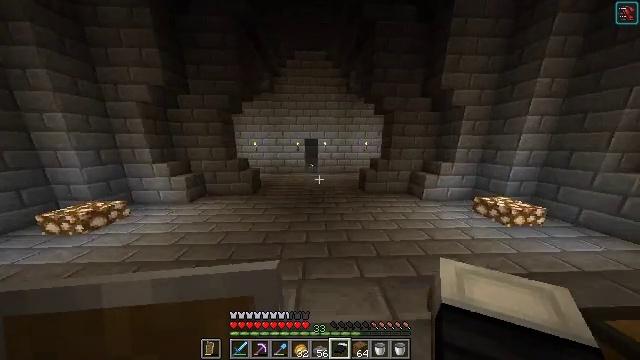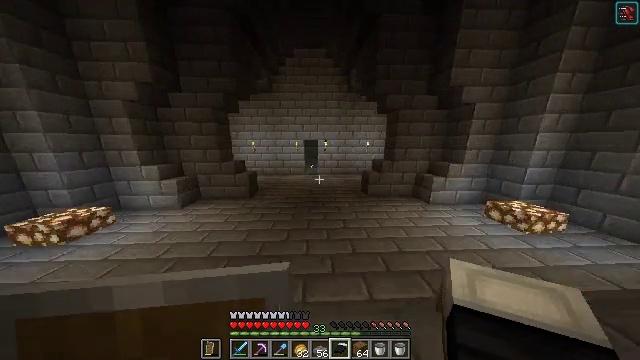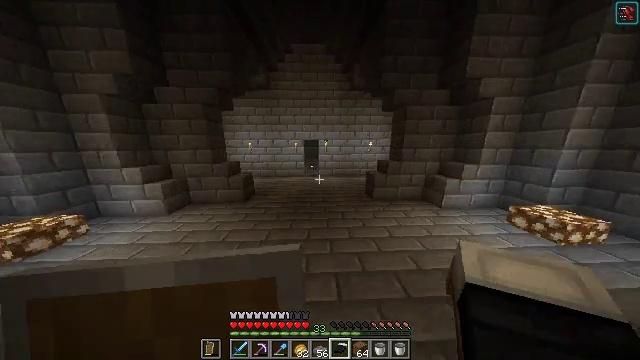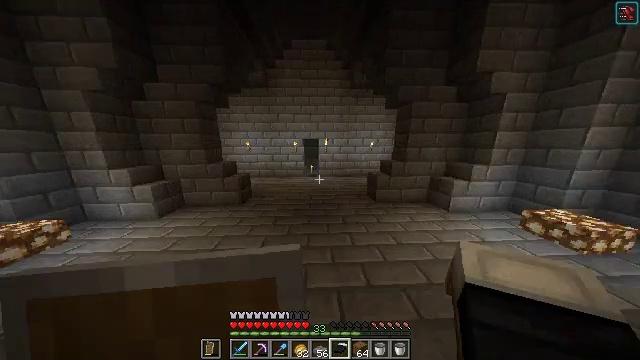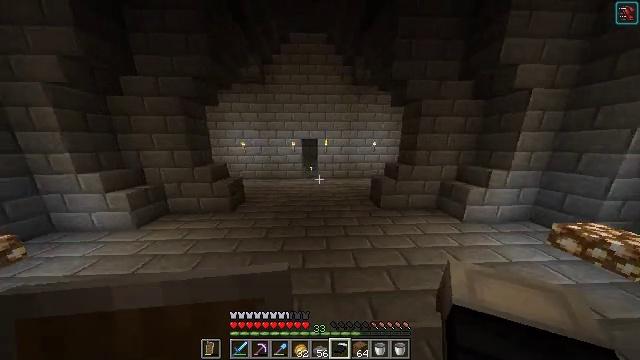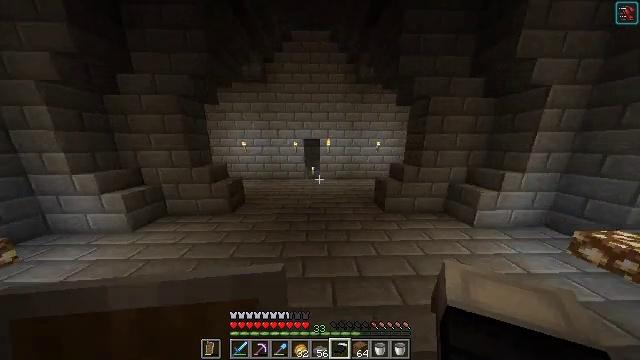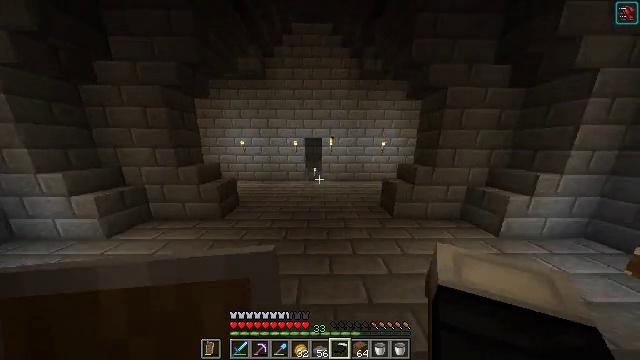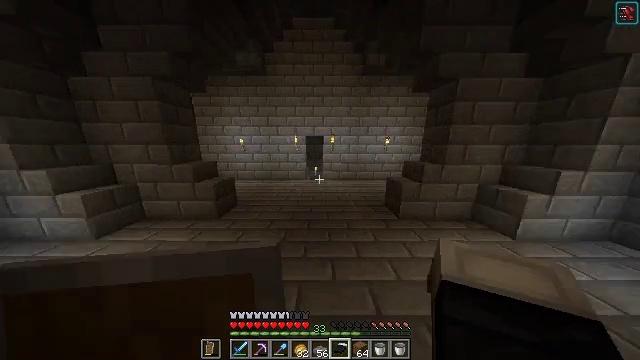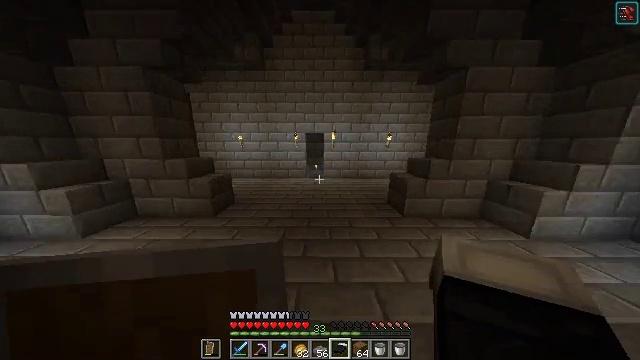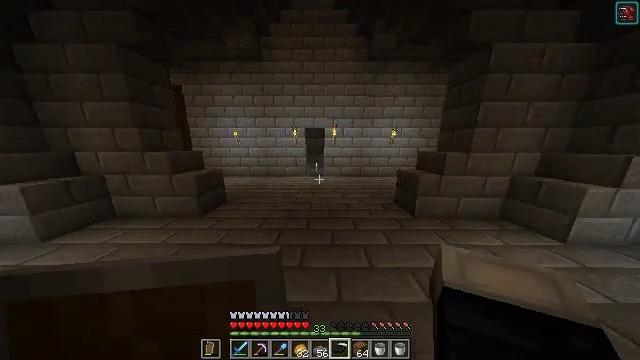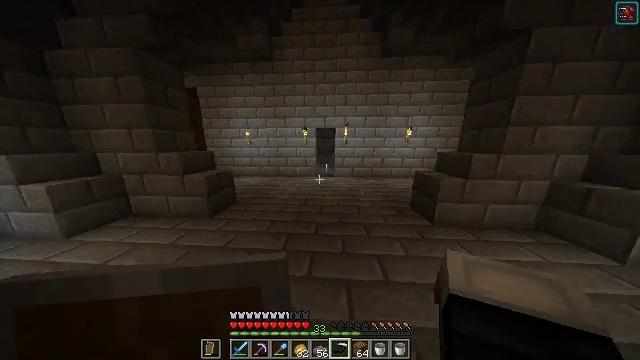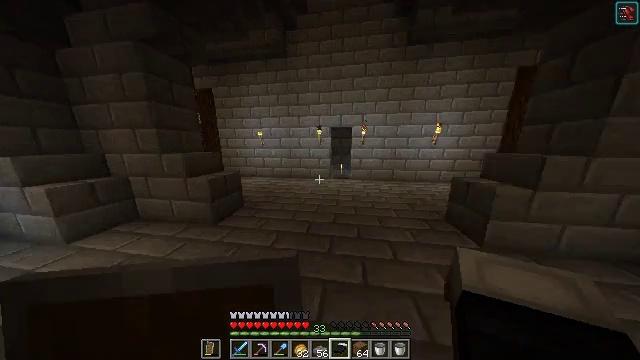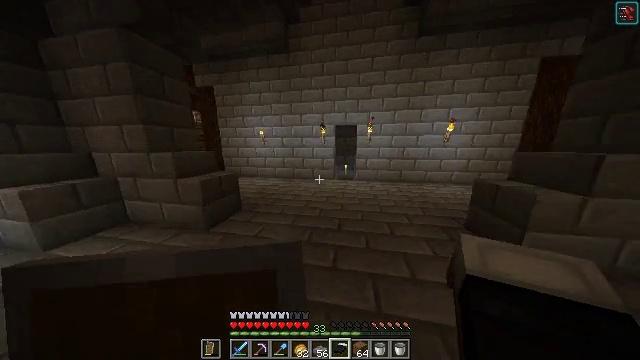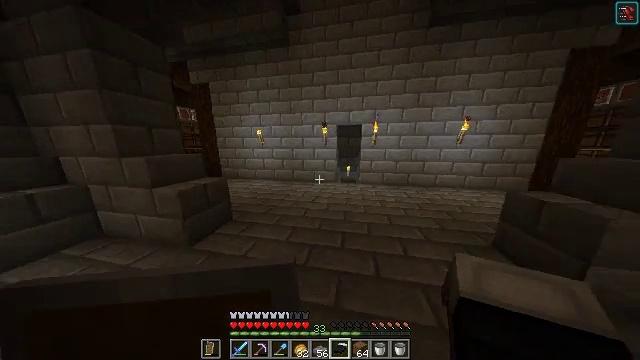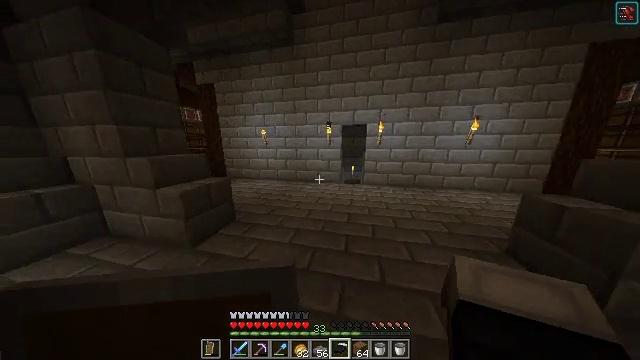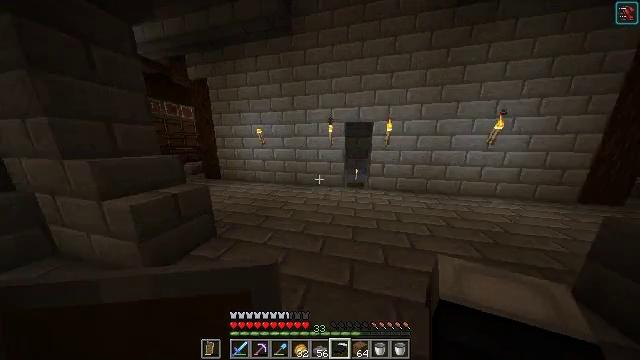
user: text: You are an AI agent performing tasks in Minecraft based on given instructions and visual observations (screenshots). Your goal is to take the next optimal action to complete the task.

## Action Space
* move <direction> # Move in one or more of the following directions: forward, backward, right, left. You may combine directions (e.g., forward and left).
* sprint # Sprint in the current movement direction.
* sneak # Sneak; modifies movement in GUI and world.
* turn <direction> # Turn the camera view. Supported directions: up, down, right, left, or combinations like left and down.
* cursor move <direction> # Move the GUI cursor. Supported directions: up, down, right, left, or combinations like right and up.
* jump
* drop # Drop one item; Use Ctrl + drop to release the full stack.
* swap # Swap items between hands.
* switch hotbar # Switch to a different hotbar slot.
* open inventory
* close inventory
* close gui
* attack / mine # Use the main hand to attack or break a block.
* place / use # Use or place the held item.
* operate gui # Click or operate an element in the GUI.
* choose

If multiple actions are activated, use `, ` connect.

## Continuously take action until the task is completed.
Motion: motion action
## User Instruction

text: Open the crafting table and craft a spruce sign.
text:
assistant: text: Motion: move forward
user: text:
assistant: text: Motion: move forward
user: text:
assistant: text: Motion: move forward
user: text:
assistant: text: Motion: move forward
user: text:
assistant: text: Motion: move forward
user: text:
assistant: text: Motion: move forward
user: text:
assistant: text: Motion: move forward
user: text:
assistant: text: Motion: move forward
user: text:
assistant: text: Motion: move forward
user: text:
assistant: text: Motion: move forward, turn left
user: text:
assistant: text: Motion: move forward, turn left
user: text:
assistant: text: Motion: move forward, turn left
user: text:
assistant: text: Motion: move forward
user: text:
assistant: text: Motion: move forward, turn left
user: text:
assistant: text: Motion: move forward
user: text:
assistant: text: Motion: move forward, turn left
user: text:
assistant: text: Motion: move forward, turn left
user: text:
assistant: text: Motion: move forward, turn left
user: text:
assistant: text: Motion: move forward, turn left
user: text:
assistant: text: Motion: move forward, turn left
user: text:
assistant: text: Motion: move forward, turn left
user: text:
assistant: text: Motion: move forward, turn left
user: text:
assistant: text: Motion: move forward, turn left
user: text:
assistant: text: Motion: move forward
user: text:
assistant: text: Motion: move forward
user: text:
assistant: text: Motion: move forward
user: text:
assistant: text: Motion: move forward
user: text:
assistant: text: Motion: move forward, turn right
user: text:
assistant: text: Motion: move forward and move left, turn right
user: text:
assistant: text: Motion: move forward and move left, turn right